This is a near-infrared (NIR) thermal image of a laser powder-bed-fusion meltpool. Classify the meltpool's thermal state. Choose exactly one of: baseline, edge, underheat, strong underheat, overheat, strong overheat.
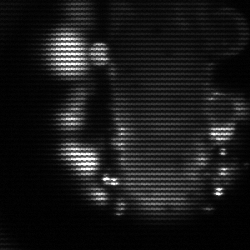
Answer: strong underheat